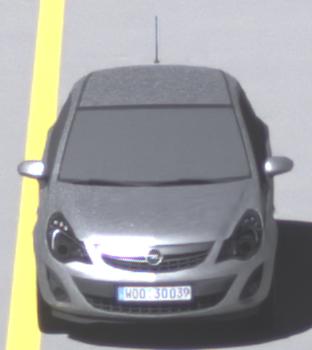
Make: Opel
Model: Corsa 1.2
Detailed model: Corsa (D)
Model produced from: 2011/01
Model produced until: 2014/08
Doors: 3
Color: white
Road condition: dry road
Daytime: midday
Contrast: high contrast